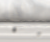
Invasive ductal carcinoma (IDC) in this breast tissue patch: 0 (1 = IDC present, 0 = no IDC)